Question: I am using Visual Studio 2019 to create a Restful Web API in C# using ASP.NET Core 3.1. I am trying to replace a value (AppSettings.ReleasePipeline) in my appsettings.json file in the release pipeline to different values for each stage, but it is not getting set on any stage and is just using the value in the appsettings.json file that is already there.
Here is my appsetttings.json file:
'''
{
"Logging": {
"LogLevel": {
"Default": "Information",
"Microsoft": "Warning",
"Microsoft.Hosting.Lifetime": "Information"
}
},
"AllowedHosts": "*",
"ConnectionStrings": {
"CodeCampDatabaseConnectionString": "Data Source=.;Initial Catalog=PSCodeCamp;User Id=sa;Password=Dallas!@#;Connect Timeout=30;"
},
"AppSettings": {
"ReleasePipeline" : "Environment from AppSettings"
}
}
'''
The variables in my release pipeline, look like this:

If someone could assist, I would really appreciate it.
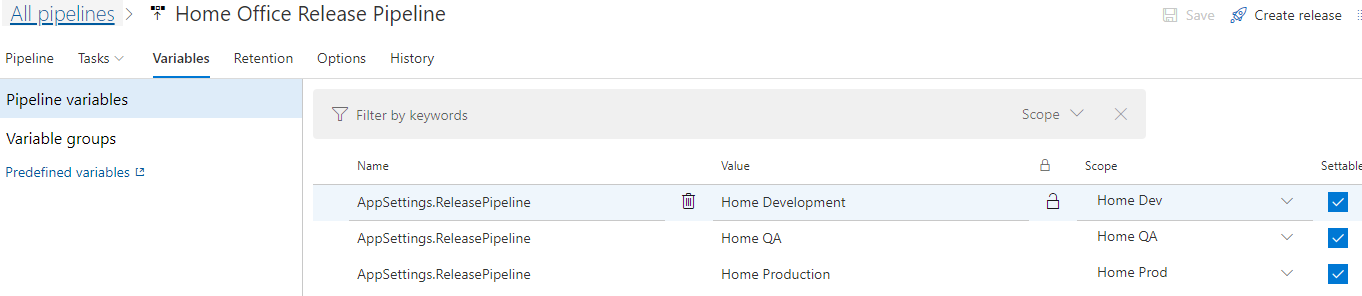
Answer: This feature substitutes values in the JSON configuration files. It overrides the values in the specified JSON configuration files (for example, 'appsettings.json') with the values matching names of release pipeline and stage variables.
To substitute variables in specific JSON files, provide newline-separated list of JSON files. File names must be specified relative to the root folder.
If you want to substitute values in 'appsettings.json', ; for example 'content/website/appsettings.json'. Alternatively, use wildcard patterns to search for specific JSON files.
For more details, you could refer to this <URL>.